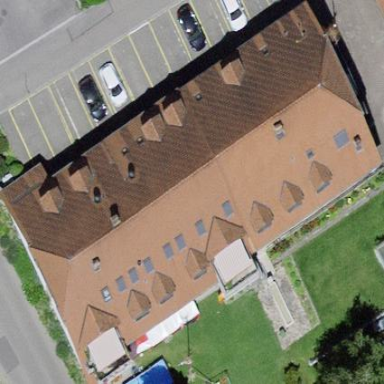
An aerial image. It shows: Half-hipped roof shape on the apartments building.